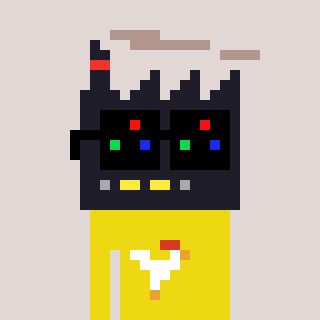
a pixel art character with square black sunglasses, a factory-shaped head and a yellow-colored body on a warm background